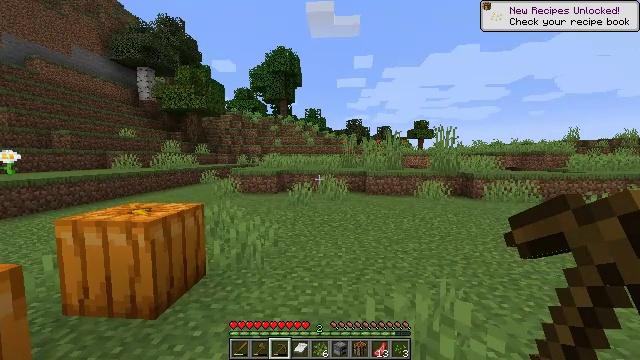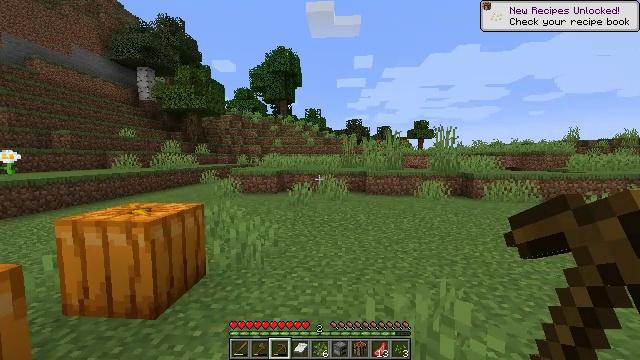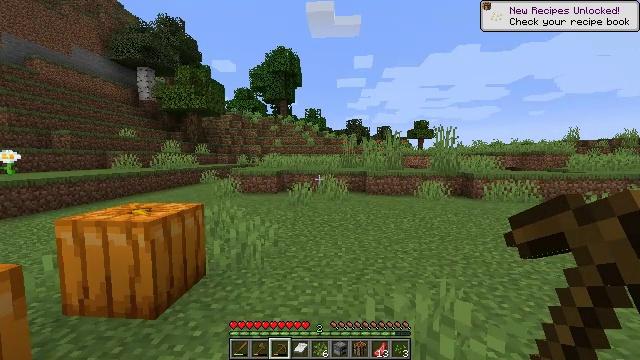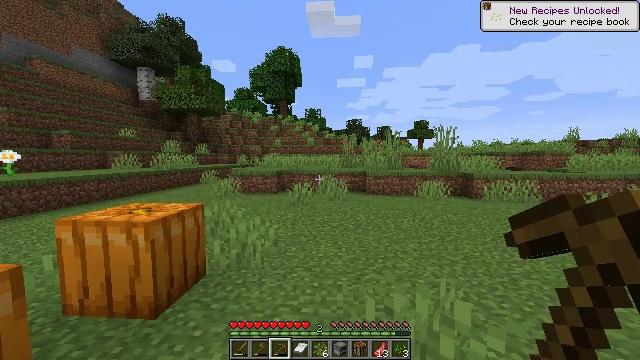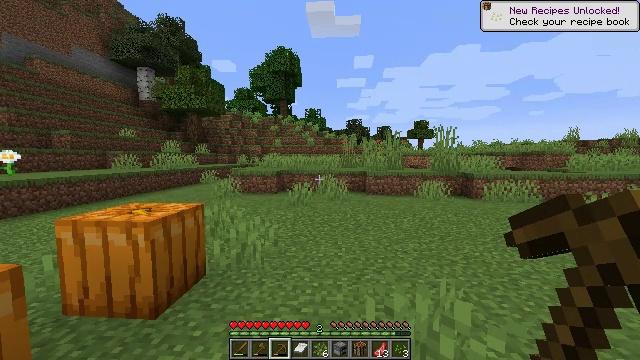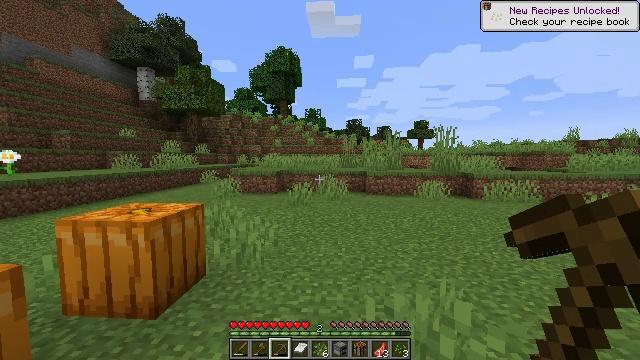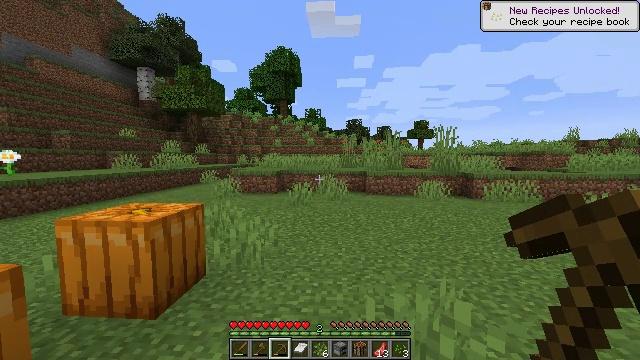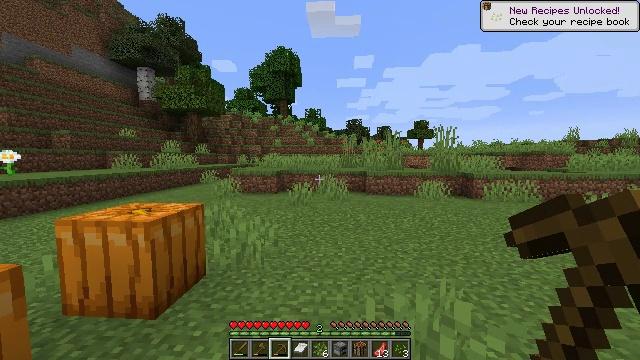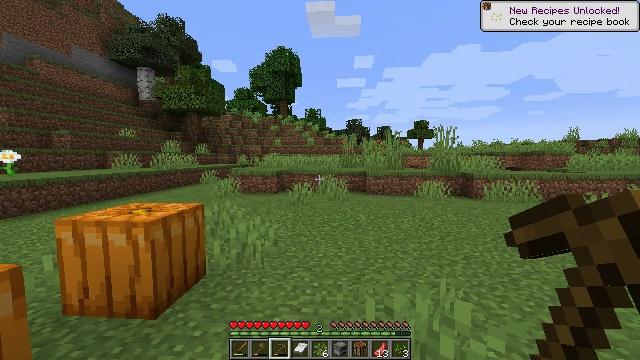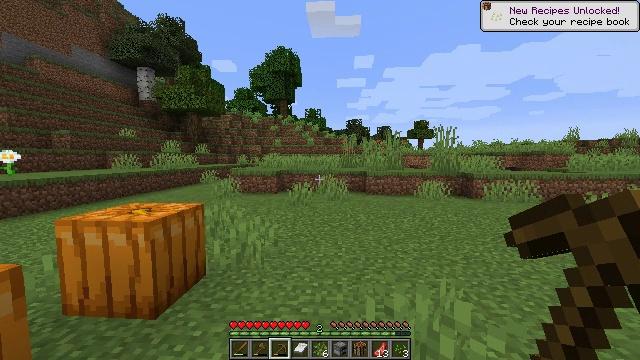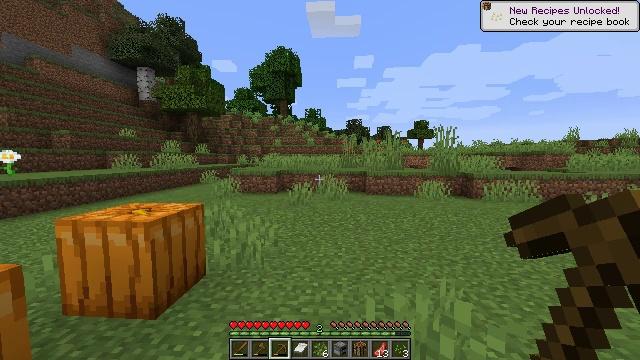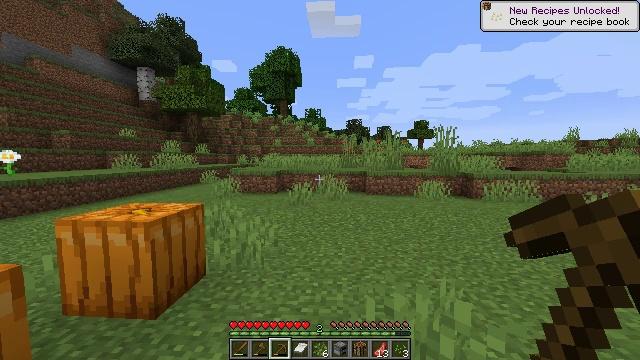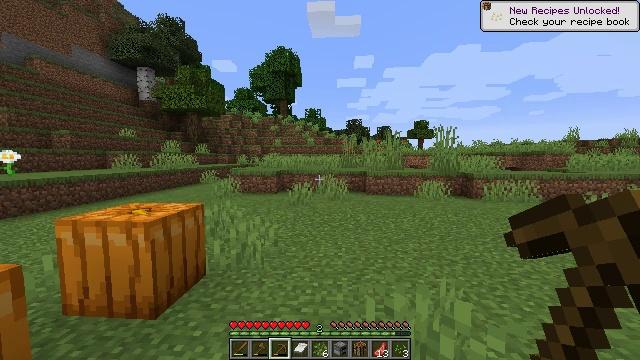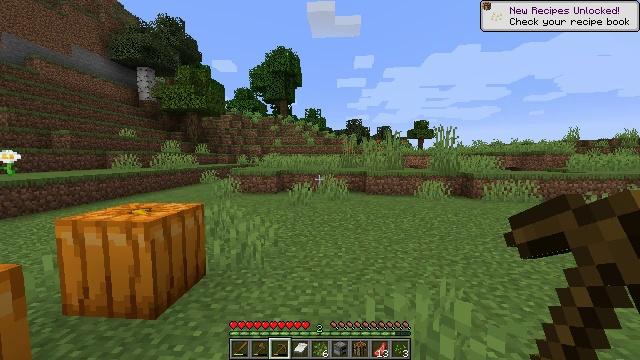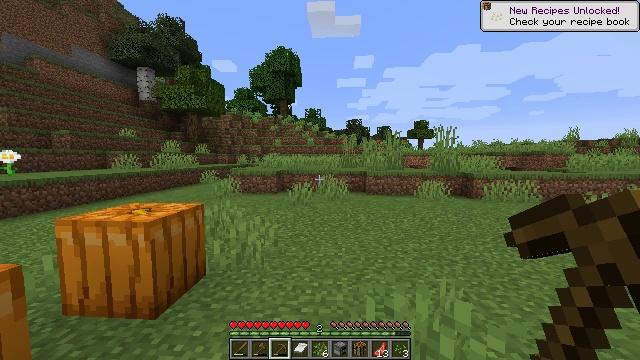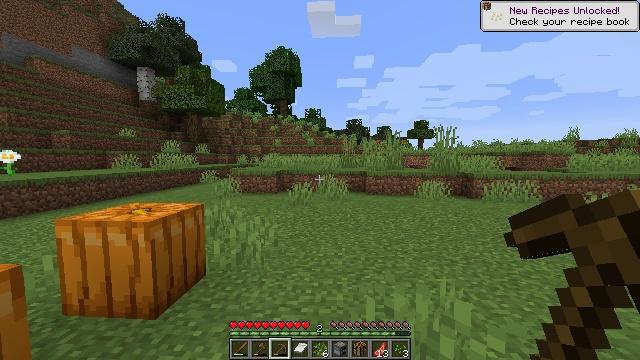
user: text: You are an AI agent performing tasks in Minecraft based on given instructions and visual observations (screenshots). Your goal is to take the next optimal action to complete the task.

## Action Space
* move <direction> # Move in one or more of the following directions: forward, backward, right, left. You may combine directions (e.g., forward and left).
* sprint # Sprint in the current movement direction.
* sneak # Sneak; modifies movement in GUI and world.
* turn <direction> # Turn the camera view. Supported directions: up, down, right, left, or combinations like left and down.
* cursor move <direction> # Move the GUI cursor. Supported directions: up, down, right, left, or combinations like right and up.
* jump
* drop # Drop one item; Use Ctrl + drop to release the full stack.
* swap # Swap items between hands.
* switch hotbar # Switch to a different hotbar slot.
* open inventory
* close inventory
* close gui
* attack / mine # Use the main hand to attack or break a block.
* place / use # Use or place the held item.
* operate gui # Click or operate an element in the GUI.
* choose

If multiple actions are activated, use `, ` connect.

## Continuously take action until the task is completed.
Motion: motion action
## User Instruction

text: Gather a pumpkin block.
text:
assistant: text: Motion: no_op
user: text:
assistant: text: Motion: no_op
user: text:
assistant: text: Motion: no_op
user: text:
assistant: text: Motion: no_op
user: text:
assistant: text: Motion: no_op
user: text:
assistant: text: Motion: no_op
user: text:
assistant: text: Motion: no_op
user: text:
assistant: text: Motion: no_op
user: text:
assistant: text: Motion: no_op
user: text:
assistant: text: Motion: no_op
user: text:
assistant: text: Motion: no_op
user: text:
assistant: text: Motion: no_op
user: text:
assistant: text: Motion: no_op
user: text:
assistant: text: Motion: no_op
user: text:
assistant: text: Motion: no_op
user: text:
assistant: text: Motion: no_op
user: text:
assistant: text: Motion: no_op
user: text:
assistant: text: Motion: no_op
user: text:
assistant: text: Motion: no_op
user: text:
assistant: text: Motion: no_op
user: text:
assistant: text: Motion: no_op
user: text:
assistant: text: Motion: no_op
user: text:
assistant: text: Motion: no_op
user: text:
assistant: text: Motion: no_op
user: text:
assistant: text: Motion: no_op
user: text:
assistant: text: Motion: no_op
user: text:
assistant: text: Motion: no_op
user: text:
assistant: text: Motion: no_op
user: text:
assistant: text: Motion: no_op
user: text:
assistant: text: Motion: no_op